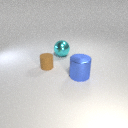
small brown rubber cylinder to the left of large blue metal cylinder